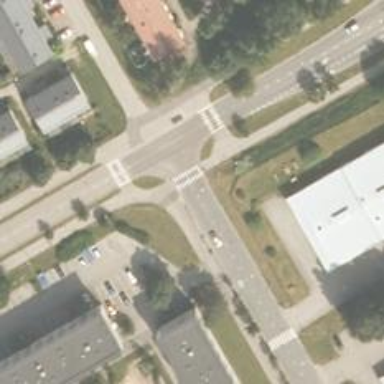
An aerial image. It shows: Road with "give way" sign.